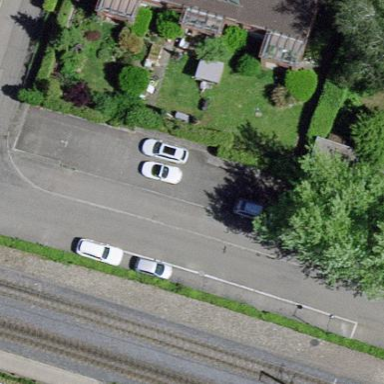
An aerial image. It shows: Parking available on the street side.